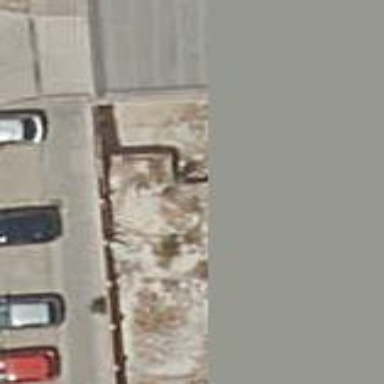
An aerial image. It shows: Office building.